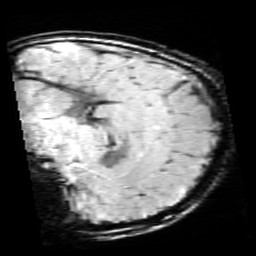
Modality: SWI
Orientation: sagittal
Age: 12
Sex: female
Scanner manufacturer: siemens
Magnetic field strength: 3 T
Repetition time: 0.027 s
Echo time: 0.02 s